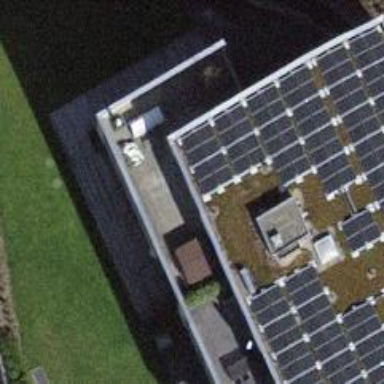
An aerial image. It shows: Solar power generator.